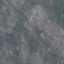
Land use / land cover: HerbaceousVegetation